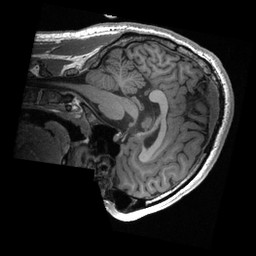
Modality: T1w
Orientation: sagittal
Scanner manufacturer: ge
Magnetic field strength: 3 T
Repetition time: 0.007716 s
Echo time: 0.002944 s